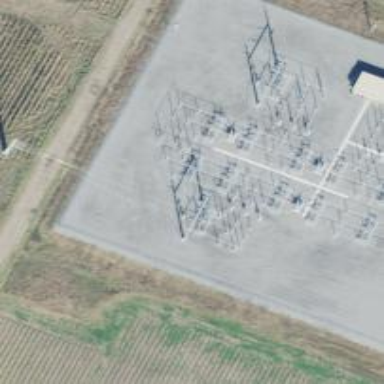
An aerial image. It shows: Switch used for power control.